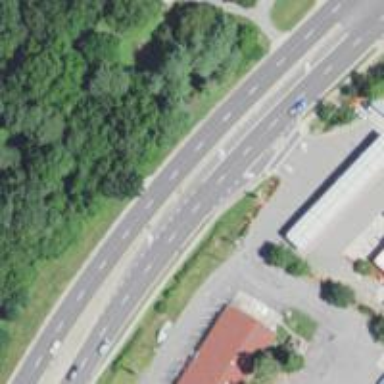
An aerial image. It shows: Trunk highway.